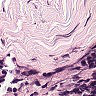
Metastatic tissue present: no